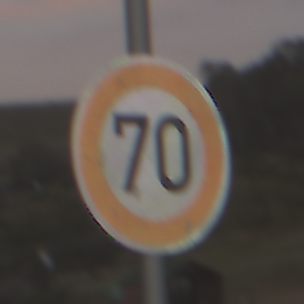
Verkehrszeichen: Geschwindigkeit70
Umgebung: Outdoor, RoadRail
Tageszeit: SunriseSunset
Wetter: PartlyCloudy
Licht: Natural
Jahreszeit: NotSpecified
Kontrast: LowContrast